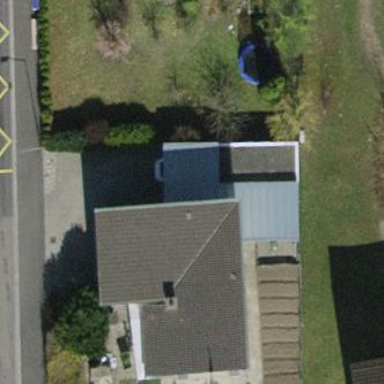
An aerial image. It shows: Building with tiled roof.